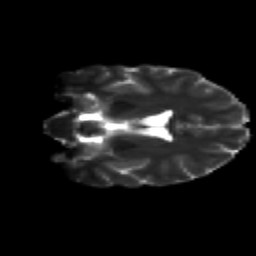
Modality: T2w
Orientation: coronal
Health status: healthy
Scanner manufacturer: siemens
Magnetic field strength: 3 T
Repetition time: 12 s
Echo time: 0.092 s